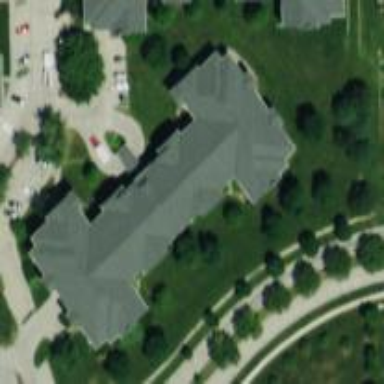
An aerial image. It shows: Apartment building with hipped roof.